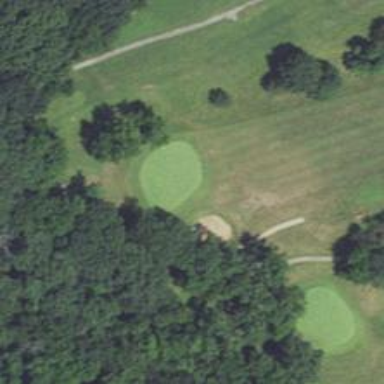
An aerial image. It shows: View of golf hole.